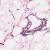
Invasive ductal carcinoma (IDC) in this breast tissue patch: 0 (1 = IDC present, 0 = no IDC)